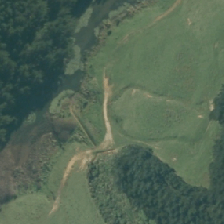
Land cover: lake_pond